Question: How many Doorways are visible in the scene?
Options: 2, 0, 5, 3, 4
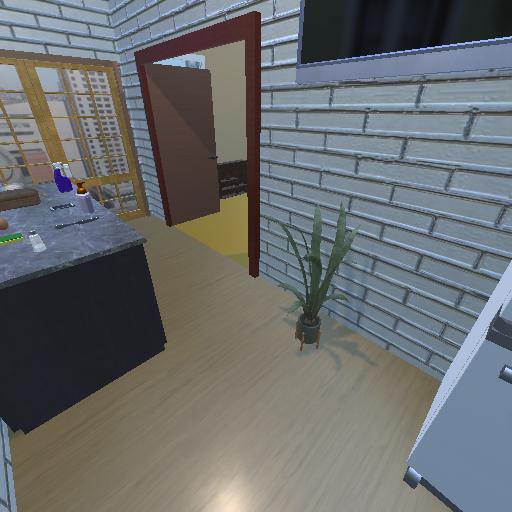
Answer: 2